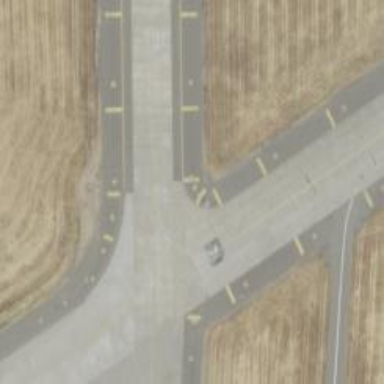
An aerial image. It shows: View of taxiway at the airport.